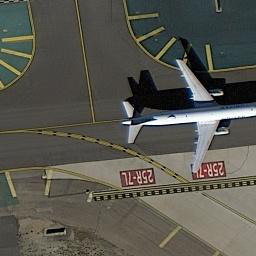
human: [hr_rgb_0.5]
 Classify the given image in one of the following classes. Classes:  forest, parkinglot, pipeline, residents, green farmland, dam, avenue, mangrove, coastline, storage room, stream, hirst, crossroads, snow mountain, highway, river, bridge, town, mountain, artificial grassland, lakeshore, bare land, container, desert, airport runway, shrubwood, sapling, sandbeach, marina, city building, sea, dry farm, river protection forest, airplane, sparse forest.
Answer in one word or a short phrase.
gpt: airplane